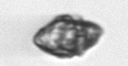
Label: Kryptoperidinium_triquetrum